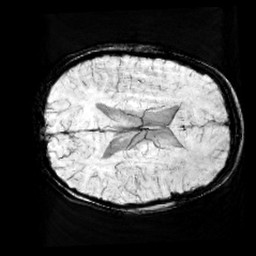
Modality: minIP
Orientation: axial
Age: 10
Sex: male
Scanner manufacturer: siemens
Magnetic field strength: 3 T
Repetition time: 0.027 s
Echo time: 0.02 s